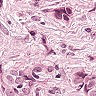
Metastatic tissue present: yes